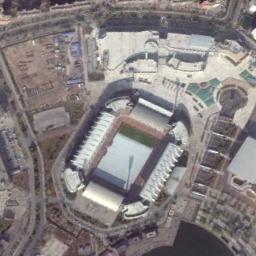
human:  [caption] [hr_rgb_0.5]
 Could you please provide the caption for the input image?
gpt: This oval stadium is surrounded by dense residential areas .

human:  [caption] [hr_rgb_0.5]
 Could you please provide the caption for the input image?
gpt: Oval stadium next to bare land and road .

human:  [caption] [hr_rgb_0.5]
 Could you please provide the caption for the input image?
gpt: The stadium is on the bare land next to some buildings and roads .

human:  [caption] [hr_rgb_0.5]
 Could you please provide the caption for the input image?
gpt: There are many buildings beside the stadium .

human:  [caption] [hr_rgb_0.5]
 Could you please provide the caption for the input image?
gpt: There are some buildings around the stadium .